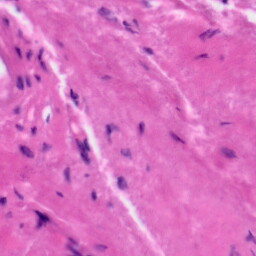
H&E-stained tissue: Tonsil